Question:
Hi I m developing android application which recognize pattern, It si working as you can see but I have to face with the problem of over matching.I have read that it is caused because my matcher is too sensitive.For matching I use this kind of matcher:
'''
DescriptorMatcher matcher = DescriptorMatcher.create(DescriptorMatcher.BRUTEFORCE_HAMMING);
'''
...
'''
matcher.match(descriptor1, descriptorLogo, matches);
'''
I also try to implement 'knnmatch()' but it's reault I can not draw out with the function 'Features2d.drawMatches()'
Thanks for any answer hopely it will solve my problem
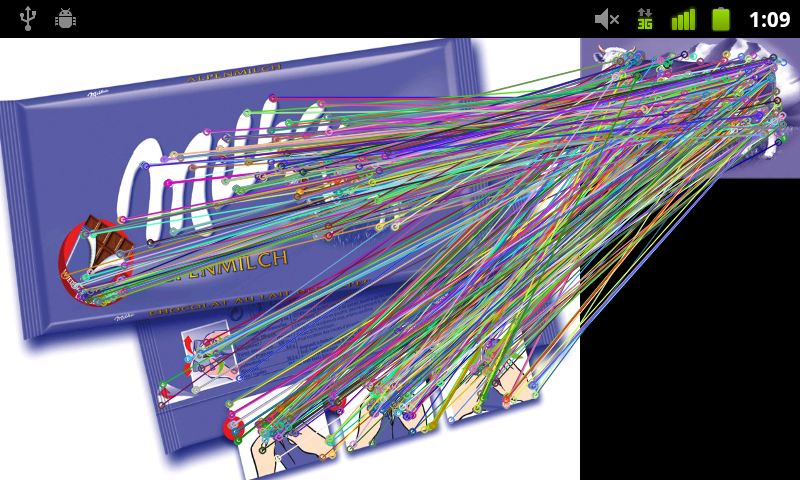
Answer: First, in the matches vector, every match has a confidence measure. You can select only those with higer confidence.
Second approach, which will give you also a good performance boost, is to select fewer keypoints by tuning the keypoint extraction algorithm. Read about your descriptor of choice, and see how the input parameters influence the number of selected points. Set those parameters in the constructor. You have to test it a lot, and check that the quality of the final result it not degraded.